Question: I have been recently trying to develop a code for the multiplication of two column data in 'JTable' by clicking a button. The code inside button click action is as follows:
'''
for (int i=0;i<model.getRowCount();i++){
Double d= Double.parseDouble((String) model2.getValueAt(i,1));
Double d2= Double.parseDouble((String) model3.getValueAt(i,2));
Double d3=d*d2;
model.setValueAt(d3,i,3);
}
'''
The generate button adds the number of rows from the spinner box based on the N value:

The button performs the above code. While running the application, I am getting the following errors and warnings:
'''
Exception in thread "AWT-EventQueue-0" java.lang.NullPointerException
at sun.misc.FloatingDecimal.readJavaFormatString(FloatingDecimal.java:1838)
at sun.misc.FloatingDecimal.parseDouble(FloatingDecimal.java:110)
at java.lang.Double.parseDouble(Double.java:538)
at mU$4.actionPerformed(mU.java:133)
at javax.swing.AbstractButton.fireActionPerformed(AbstractButton.java:2022)
at javax.swing.AbstractButton$Handler.actionPerformed(AbstractButton.java:2348)
at javax.swing.DefaultButtonModel.fireActionPerformed(DefaultButtonModel.java:402)
at javax.swing.DefaultButtonModel.setPressed(DefaultButtonModel.java:259)
at javax.swing.plaf.basic.BasicButtonListener.mouseReleased(BasicButtonListener.java:252)
at java.awt.Component.processMouseEvent(Component.java:6535)
at javax.swing.JComponent.processMouseEvent(JComponent.java:3324)
at java.awt.Component.processEvent(Component.java:6300)
at java.awt.Container.processEvent(Container.java:2236)
at java.awt.Component.dispatchEventImpl(Component.java:4891)
at java.awt.Container.dispatchEventImpl(Container.java:2294)
at java.awt.Component.dispatchEvent(Component.java:4713)
at java.awt.LightweightDispatcher.retargetMouseEvent(Container.java:4888)
at java.awt.LightweightDispatcher.processMouseEvent(Container.java:4525)
at java.awt.LightweightDispatcher.dispatchEvent(Container.java:4466)
at java.awt.Container.dispatchEventImpl(Container.java:2280)
at java.awt.Window.dispatchEventImpl(Window.java:2750)
at java.awt.Component.dispatchEvent(Component.java:4713)
at java.awt.EventQueue.dispatchEventImpl(EventQueue.java:758)
at java.awt.EventQueue.access$500(EventQueue.java:97)
at java.awt.EventQueue$3.run(EventQueue.java:709)
at java.awt.EventQueue$3.run(EventQueue.java:703)
at java.security.AccessController.doPrivileged(Native Method)
at java.security.ProtectionDomain$JavaSecurityAccessImpl.doIntersectionPrivilege(ProtectionDomain.java:76)
at java.security.ProtectionDomain$JavaSecurityAccessImpl.doIntersectionPrivilege(ProtectionDomain.java:86)
at java.awt.EventQueue$4.run(EventQueue.java:731)
at java.awt.EventQueue$4.run(EventQueue.java:729)
at java.security.AccessController.doPrivileged(Native Method)
at java.security.ProtectionDomain$JavaSecurityAccessImpl.doIntersectionPrivilege(ProtectionDomain.java:76)
at java.awt.EventQueue.dispatchEvent(EventQueue.java:728)
at java.awt.EventDispatchThread.pumpOneEventForFilters(EventDispatchThread.java:201)
at java.awt.EventDispatchThread.pumpEventsForFilter(EventDispatchThread.java:116)
at java.awt.EventDispatchThread.pumpEventsForHierarchy(EventDispatchThread.java:105)
at java.awt.EventDispatchThread.pumpEvents(EventDispatchThread.java:101)
at java.awt.EventDispatchThread.pumpEvents(EventDispatchThread.java:93)
at java.awt.EventDispatchThread.run(EventDispatchThread.java:82)
'''
Can anyone please correct my code or tell me the logic how to multiply the data in 'JTable' by column data?
The full code is as follows
'''
import java.awt.EventQueue;
import javax.swing.JFrame;
import javax.swing.JPanel;
import javax.swing.border.EmptyBorder;
import javax.swing.JLabel;
import javax.swing.JSpinner;
import javax.swing.JButton;
import javax.swing.JTable;
import javax.swing.JScrollPane;
import javax.swing.table.DefaultTableModel;
import javax.swing.JTextField;
import javax.swing.UIManager;
import java.awt.event.ActionListener;
import java.util.ArrayList;
import java.util.Arrays;
import java.util.List;
import java.util.Vector;
import java.awt.event.ActionEvent;
import javax.swing.JTextArea;
public class mU extends JFrame {
private JPanel contentPane;
private JTable table;
private JTextField textField;
Double l2;
Double l4;
Double d,d2;
int hu;
/**
* Launch the application.
*/
public static void main(String[] args) {
EventQueue.invokeLater(new Runnable() {
public void run() {
try {
mU frame = new mU();
frame.setVisible(true);
} catch (Exception e) {
e.printStackTrace();
}
}
});
}
/**
* Create the frame.
*/
public mU() {
try{
UIManager.setLookAndFeel("com.sun.java.swing.plaf.windows.WindowsLookAndFeel");
}
catch(Exception w1){
}
setDefaultCloseOperation(JFrame.EXIT_ON_CLOSE);
setBounds(100, 100, 486, 297);
contentPane = new JPanel();
contentPane.setBorder(new EmptyBorder(5, 5, 5, 5));
setContentPane(contentPane);
contentPane.setLayout(null);
JLabel lblNumberOfMachines = new JLabel("Number of Machines");
lblNumberOfMachines.setBounds(10, 11, 120, 14);
contentPane.add(lblNumberOfMachines);
JSpinner spinner = new JSpinner();
spinner.setBounds(140, 8, 48, 20);
contentPane.add(spinner);
JScrollPane scrollPane = new JScrollPane();
scrollPane.setBounds(208, 11, 252, 239);
contentPane.add(scrollPane);
table = new JTable();
table.setRowSelectionAllowed(false);
table.setModel(new DefaultTableModel(
new Object[][] {
},
new String[] {
"Machine", "N(1)", "N(0)", "Qan"
}
));
scrollPane.setViewportView(table);
DefaultTableModel model = (DefaultTableModel) table.getModel();
table.setModel(model);
JLabel lblSum = new JLabel("Sum");
lblSum.setBounds(10, 117, 46, 14);
contentPane.add(lblSum);
textField = new JTextField();
textField.setBounds(39, 114, 105, 20);
contentPane.add(textField);
textField.setColumns(10);
JButton btnNewButton = new JButton("Generate");
btnNewButton.addActionListener(new ActionListener() {
public void actionPerformed(ActionEvent e) {
DefaultTableModel model = (DefaultTableModel) table.getModel();
table.setModel(model);
int hu=(Integer) spinner.getValue();
for(int i=0;i<hu;i++) {
model.addRow(new Object[] {"M"+(i+1),null,null,null});
}
}
});
btnNewButton.setBounds(10, 36, 77, 23);
contentPane.add(btnNewButton);
JButton btnClear = new JButton("CLEAR");
btnClear.addActionListener(new ActionListener() {
public void actionPerformed(ActionEvent e) {
model.setRowCount(0);
}
});
btnClear.setBounds(89, 36, 65, 23);
contentPane.add(btnClear);
JButton btnInitilize = new JButton("N");
btnInitilize.addActionListener(new ActionListener() {
public void actionPerformed(ActionEvent e) {
for (int i = 0; i <model.getRowCount(); i++) {
Double d= Double.parseDouble((String) model.getValueAt(i,1));
Double d2= Double.parseDouble((String) model.getValueAt(i,2));
Double d3=d*d2;
model.setValueAt(d3,i,3);
}
}
});
btnInitilize.setBounds(10, 63, 46, 23);
contentPane.add(btnInitilize);
}
}
'''
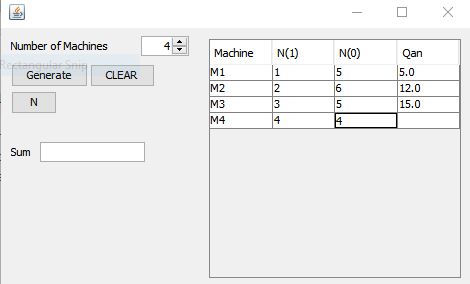
Answer: The 'ActionListener' for your button repeatedly adds 'null' to the 'TableModel', which causes <URL> to throw 'NullPointerException'. At a minimum, add parseable values to your model:
'''
for (int i = 0; i < hu; i++) {
String s = String.valueOf(i);
model.addRow(new Object[] {"M" + s, s, "42", ""});
}
'''
<URL>
> Can you put down me the correct code please?
The chosen values are for illustration; you'll likely want to start with the string representation of the identity element, e.g. '"0"':
'''
model.addRow(new Object[] {"M" + s, "0", "0", ""});
'''
As an aside, the screenshot illustrates why you should avoid absolute positioning in favor of a suitable <URL>.